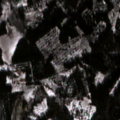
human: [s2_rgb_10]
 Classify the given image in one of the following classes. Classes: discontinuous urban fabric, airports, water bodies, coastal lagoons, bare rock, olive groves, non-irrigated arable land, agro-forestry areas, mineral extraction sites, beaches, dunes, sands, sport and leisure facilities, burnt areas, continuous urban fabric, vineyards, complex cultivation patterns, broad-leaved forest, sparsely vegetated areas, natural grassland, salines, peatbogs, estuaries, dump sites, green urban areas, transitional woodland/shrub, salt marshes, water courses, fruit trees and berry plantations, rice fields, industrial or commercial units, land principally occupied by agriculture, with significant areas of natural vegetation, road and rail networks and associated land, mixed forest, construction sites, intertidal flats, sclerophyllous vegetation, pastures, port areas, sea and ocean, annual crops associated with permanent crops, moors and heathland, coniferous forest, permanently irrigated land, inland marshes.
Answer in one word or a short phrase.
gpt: coniferous forest, mixed forest, transitional woodland/shrub